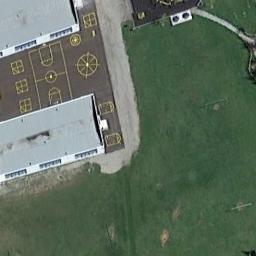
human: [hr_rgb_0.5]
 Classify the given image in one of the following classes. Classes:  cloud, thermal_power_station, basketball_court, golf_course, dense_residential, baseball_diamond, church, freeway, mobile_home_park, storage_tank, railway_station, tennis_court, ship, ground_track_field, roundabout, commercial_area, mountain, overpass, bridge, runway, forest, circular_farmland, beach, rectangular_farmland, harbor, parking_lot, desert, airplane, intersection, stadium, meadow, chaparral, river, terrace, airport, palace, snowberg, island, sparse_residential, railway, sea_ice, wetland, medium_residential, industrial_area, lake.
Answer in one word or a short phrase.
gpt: basketball_court